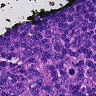
Metastatic tissue present: no